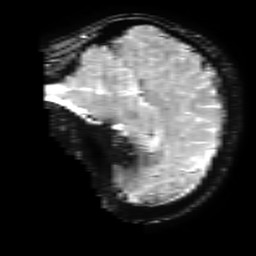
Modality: T2starw
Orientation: sagittal
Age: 46
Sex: female
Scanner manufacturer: ge
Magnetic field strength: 3 T
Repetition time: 0.65 s
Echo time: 0.02 s